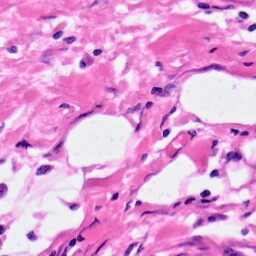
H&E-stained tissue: Pancreatic